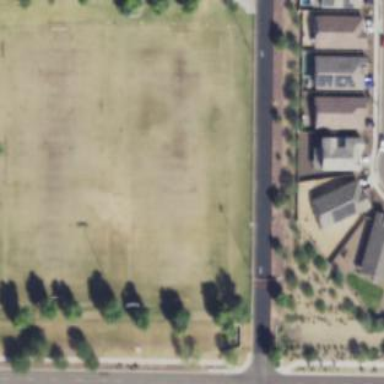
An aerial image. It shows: Soccer pitch for leisureland activities.